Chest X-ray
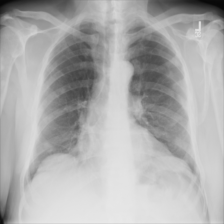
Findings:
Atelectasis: negative
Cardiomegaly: negative
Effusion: negative
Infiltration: negative
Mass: negative
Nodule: negative
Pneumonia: negative
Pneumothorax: negative
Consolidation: negative
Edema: negative
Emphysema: negative
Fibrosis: negative
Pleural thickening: negative
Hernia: negative